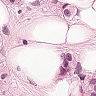
Metastatic tissue present: yes